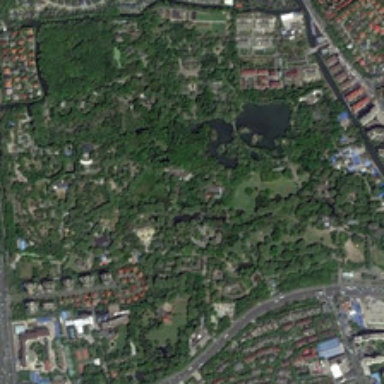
Many buildings are around a park with many green trees and two ponds .